Question: I have a <URL> content editor control on my page. The control works by creating itself in an iframe which has a full html page code within it.
I wish to detect if there has been a 'change' or 'keyup' so I can use our "indicate the record needs to be saved" code. We have input boxes and this work fine, just this 3rd party editor control is giving us problems.
Here is what the page source looks like:
'''
<div id="this_is_our_div_Container">
<div class="wysiwyg">
<iframe id="f_Body-wysiwyg-iframe">
<html>
<body style="margin: 0;" class="wysiwyg">
I just typed this now!</body></html>
</iframe>
</div>
<textarea class="wysiwyg" cols="20" id="f_Body" name="f_Body" rows="2"
style="display: none;"></textarea>
</div>
'''
See that the body tag contains the changes in real time.
With these SO questions...
<URL>
<URL>
I have tried the following in document.Ready:
'''
$('iframe').contents().find('body.wysiwyg').live('change', function (e)
{
alert('testing');
});
$('iframe').contents().find('body.wysiwyg').live('keyup', function (e)
{
alert('testing');
});
$('iframe > *').bind('keyup', function (e)
{
alert('testing');
});
'''
Hopefully this printscreen will help.
<URL>

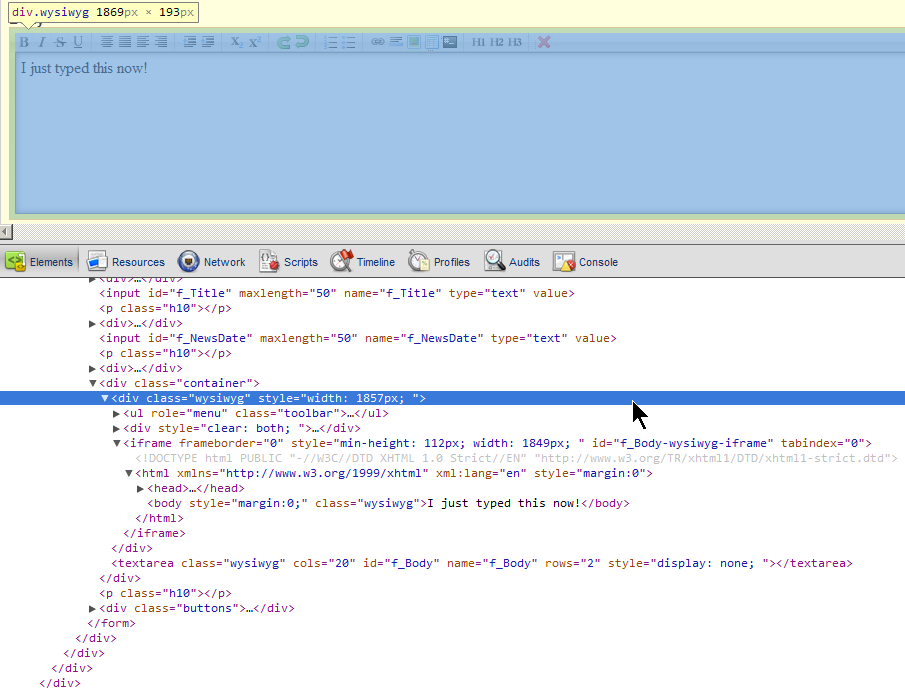
Answer: You seem to be along the right track.
I wonder whether this would work for you:
'''
$('elementSelector', $('iframeSelector').contents()).on('keyup', function(e) {
alert('testing');
});
'''
So in your case I suppose:
'''
$('body.wysiwyg', $('iframe#f_Body-wysiwyg-iframe').contents()).on('keyup', function(e) {
alert('testing');
});
'''
Although using the code in this answer depends on using <URL>.
If you are using an older version of jQuery, you could make use of <URL>.